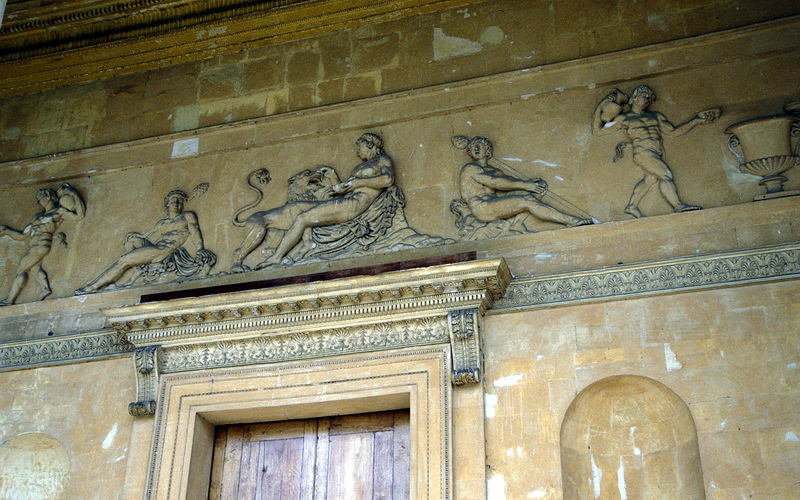
Titel: Südfassade, Portikus, Relief über der Gartentür
Standort: Stowe, Buckinghamshire
Institution: Stowe House
Schlagwörter: akt, gott, kampf, körper, nackt, akte, frauen, gelb, menschen, ocker, sand, sitzen, fenster, frau, holz, marmor, männer, schmuck, szene, tür, dame, gebäude, haus, tier, tuch, beige, ornament, wand, architektur, rahmen, stein, steine, sitzend, personen, england, locken, renaissance, amphore, henkel, krug, skulptur, vase, schwanz, relief, liegen, ansicht, fassade, italien, stab, mauer, figuren, lanze, dekoration, bordüre, verzierung, bildhauerei, knie, liegend, tor, foto, fotografie, muskulös, eingang, fugen, nische, gefäß, antike, mauerwerk, symmetrisch, schlange, türstock, mythologie, göttin, ranke, fries, portal, sims, gesims, quader, voluten, sandstein, antik, götter, olymp, griechisch, griechenland, lanzen, olympia, tempel, konche, löwe, konsole, volute, speer, niesche, zierde, pokal, borde, sportler, einfassung, römisch, athen, kruge, holztür, tympanon, nischen, gehauen, palmetten, zahnschnitt, grichisch, figurenfries, grichenland, fensterverdachung, agraphe, freis, tiger, stowe, außenfassade, agraffe, türsturz, itlaien, gefässs, protral